Question: I'm developing an application with the GWT framework and Sencha GXT on the front-end.
I managed to display some data in a pie chart but I would also like to have a label inside the donut pie chart like . I looked at the demo provided by sencha as well as the "Chart" class but I don't see any cases where there is text inside a pie chart. Is it feasible ?
I'm using "Sencha GXT 4.0.0 - Sencha for GWT"
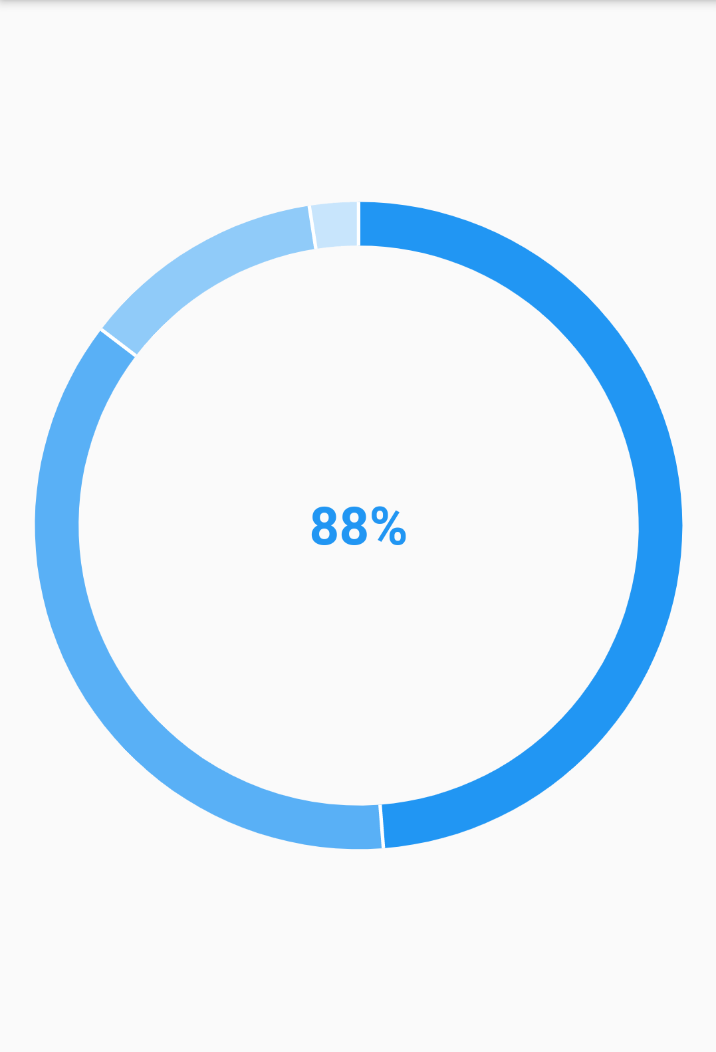
Answer: I finally found a solution, I just need to use the setX method in my textConfig so my code looks something like this :
'''
TextSprite textConfig = new TextSprite();
textConfig.setFont("Arial");
textConfig.setTextBaseline(TextBaseline.MIDDLE);
textConfig.setFontSize(18);
textConfig.setTextAnchor(TextAnchor.MIDDLE);
textConfig.setZIndex(15);
textConfig.setX(-150);
'''
150 worked for me but maybe it won't for you.